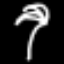
Label: palm tree